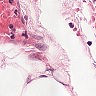
Metastatic tissue present: yes